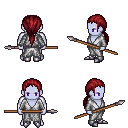
a pixel art fantasy rpg character, male body template, dark elf, purple skin, white robe, teal pants, brunette ponytail hairstyle, metal boots, spear, four views (front, back, left, right), 2x2 character sprite sheet, small pixel art, hard edges, no anti-aliasing